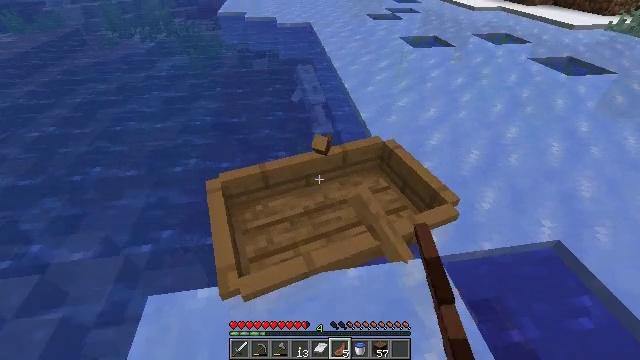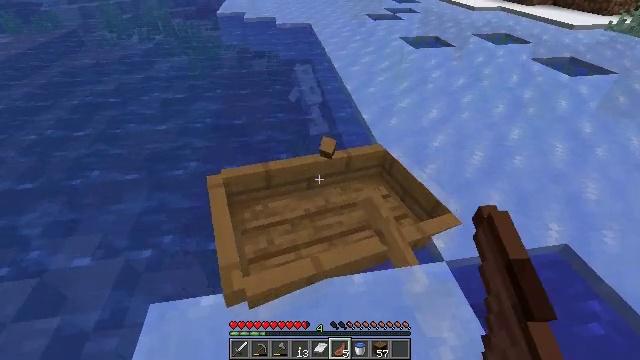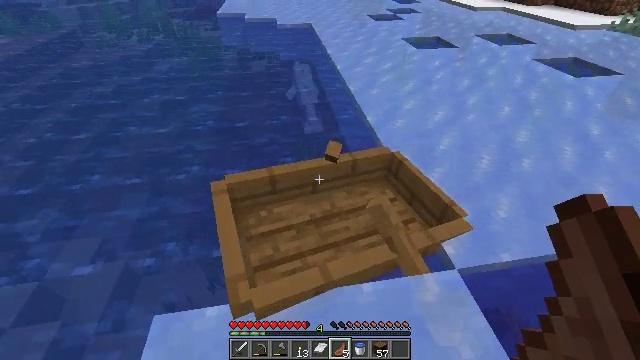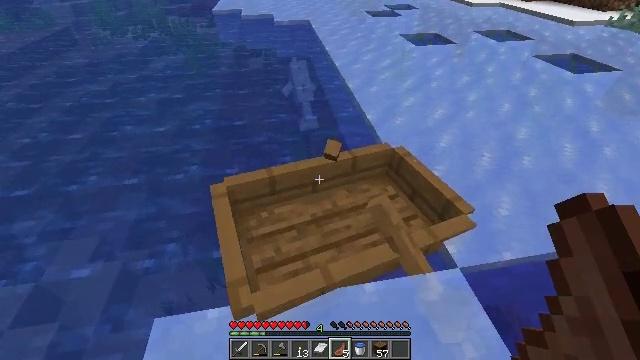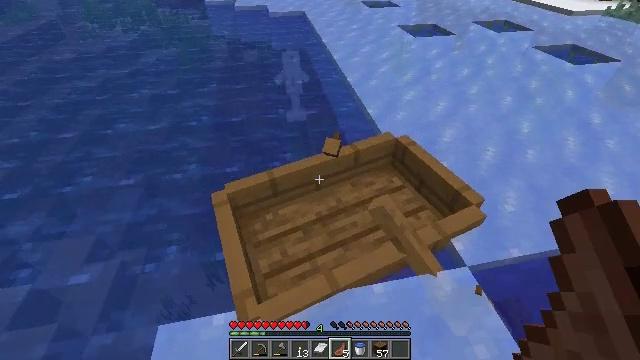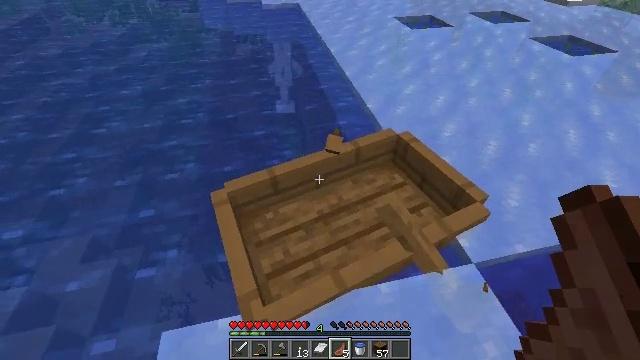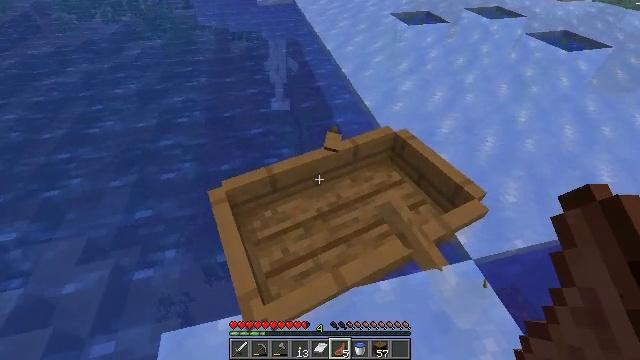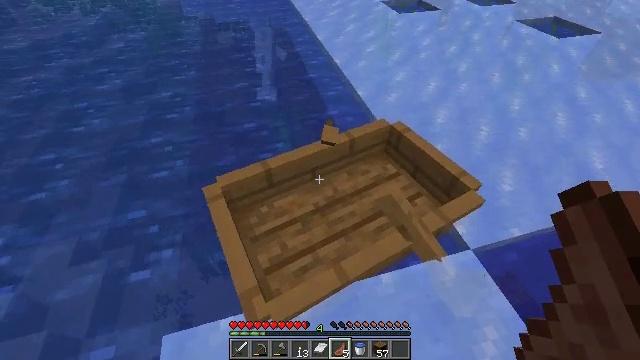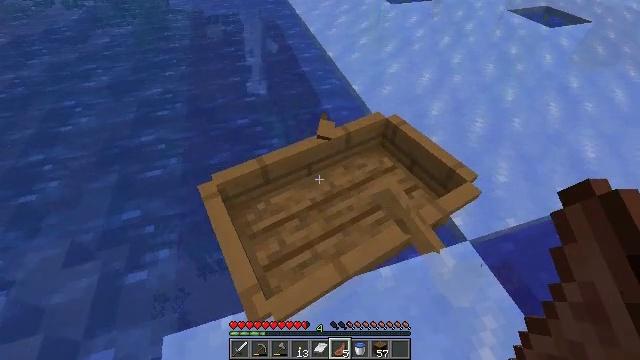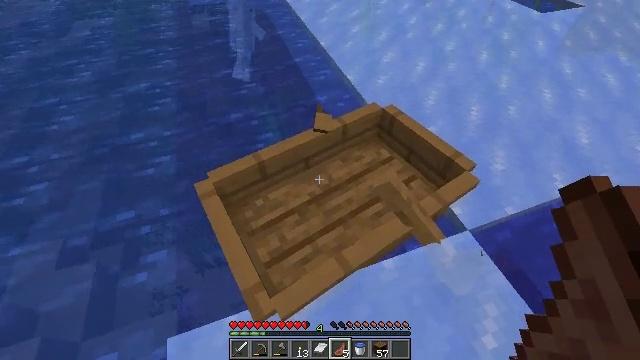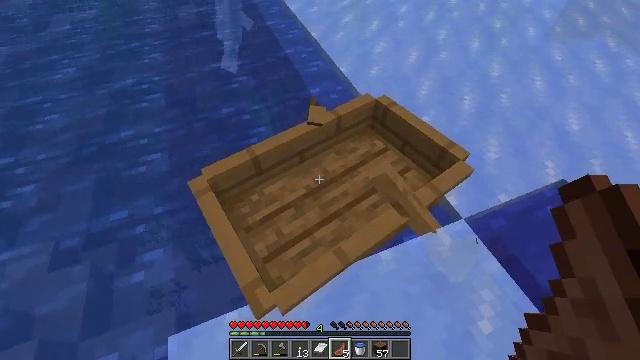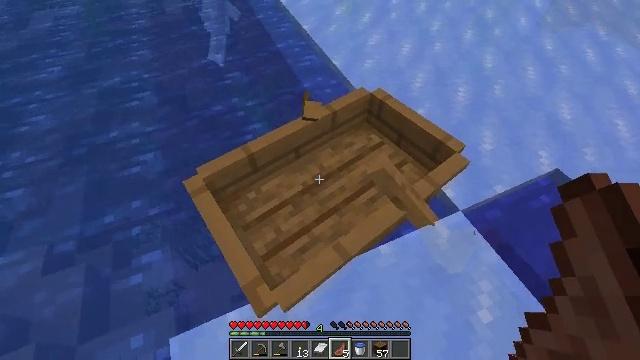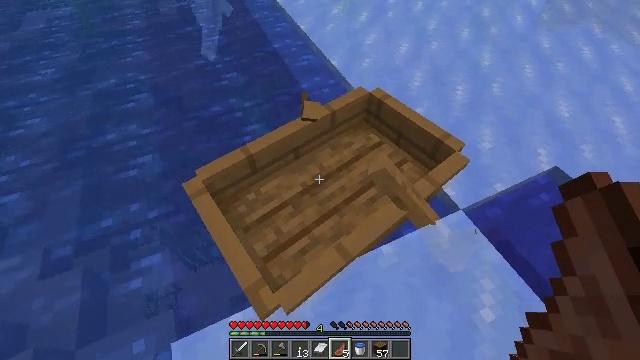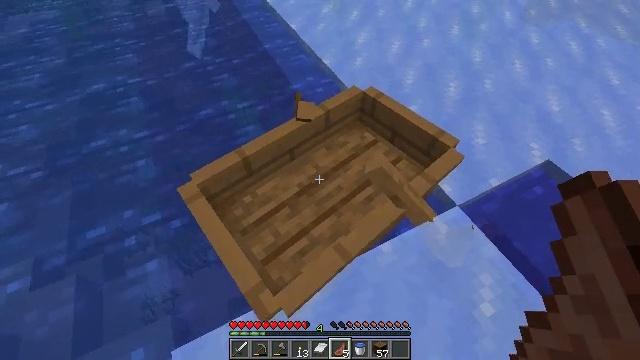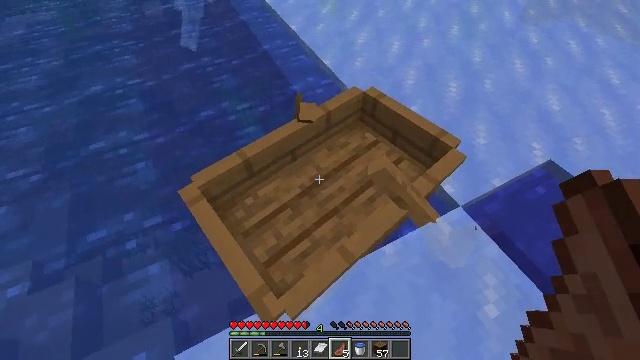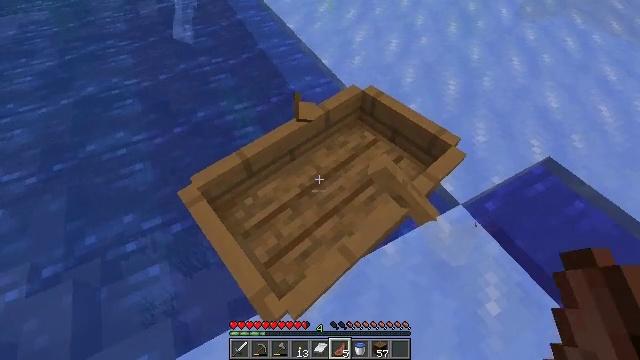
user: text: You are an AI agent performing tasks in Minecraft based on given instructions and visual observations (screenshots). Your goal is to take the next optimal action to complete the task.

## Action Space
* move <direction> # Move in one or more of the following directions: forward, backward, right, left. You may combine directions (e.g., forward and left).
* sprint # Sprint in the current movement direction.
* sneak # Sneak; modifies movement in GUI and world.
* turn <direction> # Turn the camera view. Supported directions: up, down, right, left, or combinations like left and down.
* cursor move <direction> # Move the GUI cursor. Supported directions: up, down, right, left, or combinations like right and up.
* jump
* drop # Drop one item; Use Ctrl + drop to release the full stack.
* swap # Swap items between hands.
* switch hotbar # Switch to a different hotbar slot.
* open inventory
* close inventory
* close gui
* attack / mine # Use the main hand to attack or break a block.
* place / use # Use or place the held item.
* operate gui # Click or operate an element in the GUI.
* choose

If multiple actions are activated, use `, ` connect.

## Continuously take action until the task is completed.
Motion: motion action
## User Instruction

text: Break the poppy plant.
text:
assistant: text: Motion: attack / mine
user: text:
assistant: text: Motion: attack / mine
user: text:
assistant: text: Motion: attack / mine
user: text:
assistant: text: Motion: turn right and down, attack / mine
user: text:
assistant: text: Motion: turn right and down, attack / mine
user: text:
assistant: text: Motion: attack / mine
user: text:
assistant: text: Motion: turn right and down, attack / mine
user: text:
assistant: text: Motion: turn right and down, attack / mine
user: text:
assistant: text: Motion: turn right and down, attack / mine
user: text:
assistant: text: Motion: turn right and down, attack / mine
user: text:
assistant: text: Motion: turn right and down, attack / mine
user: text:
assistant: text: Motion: attack / mine
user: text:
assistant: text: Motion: turn right, attack / mine
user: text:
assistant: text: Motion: no_op
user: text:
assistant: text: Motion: attack / mine
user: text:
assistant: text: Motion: attack / mine
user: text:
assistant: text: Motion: attack / mine
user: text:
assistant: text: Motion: attack / mine
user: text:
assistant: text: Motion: attack / mine
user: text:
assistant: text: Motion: attack / mine
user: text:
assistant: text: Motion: attack / mine
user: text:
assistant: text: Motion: attack / mine
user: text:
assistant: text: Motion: attack / mine
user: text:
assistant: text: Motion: attack / mine
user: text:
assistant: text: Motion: attack / mine
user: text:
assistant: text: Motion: attack / mine
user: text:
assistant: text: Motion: attack / mine
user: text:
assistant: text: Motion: attack / mine
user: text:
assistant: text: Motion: attack / mine
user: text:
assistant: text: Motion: no_op